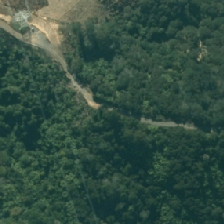
Land cover: low_producing_grassland